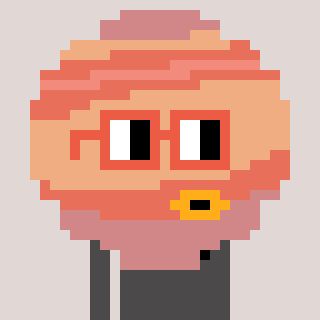
a pixel art character with square orange glasses, a jupiter-shaped head and a grayscale-colored body on a warm background